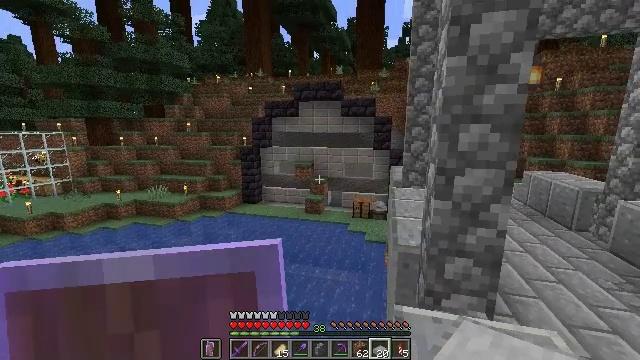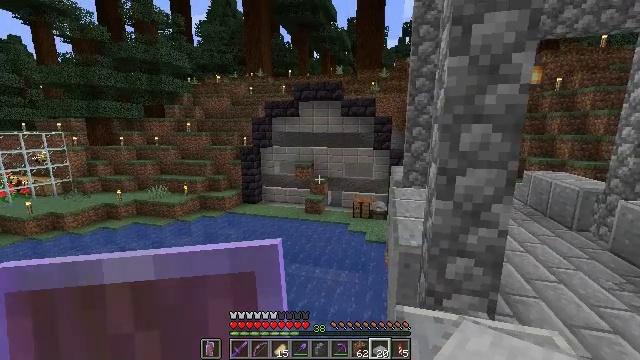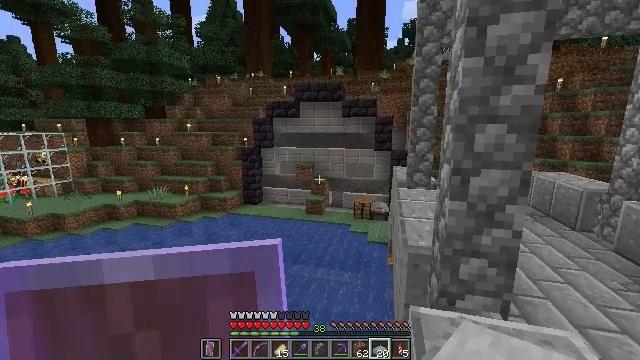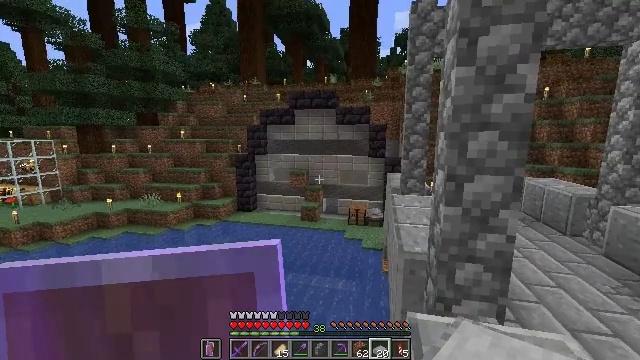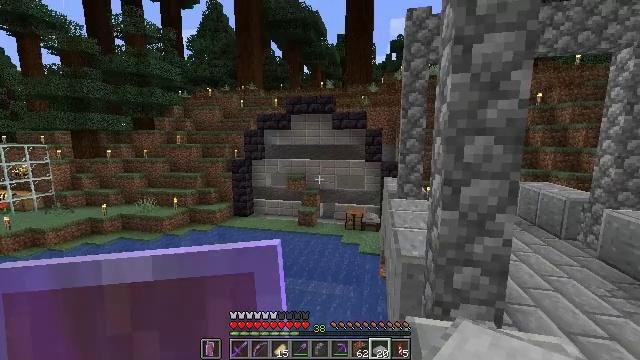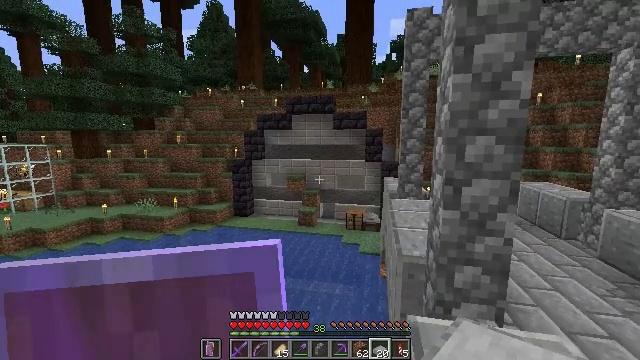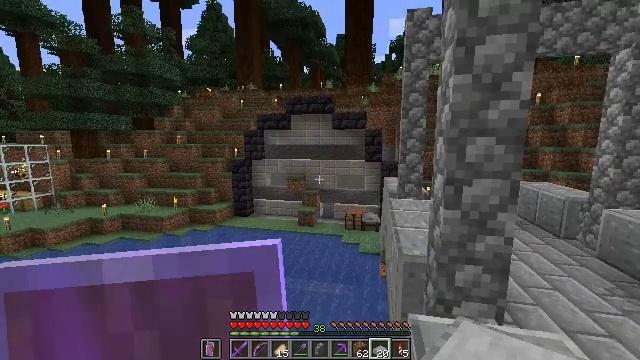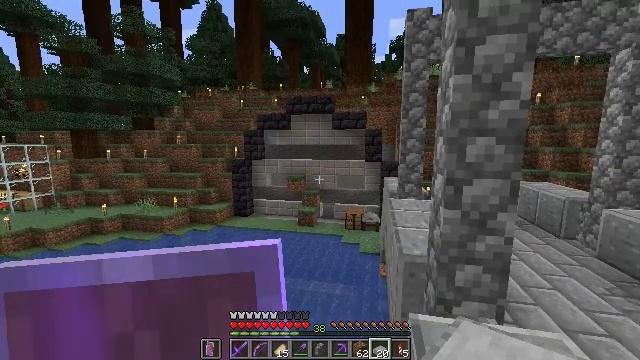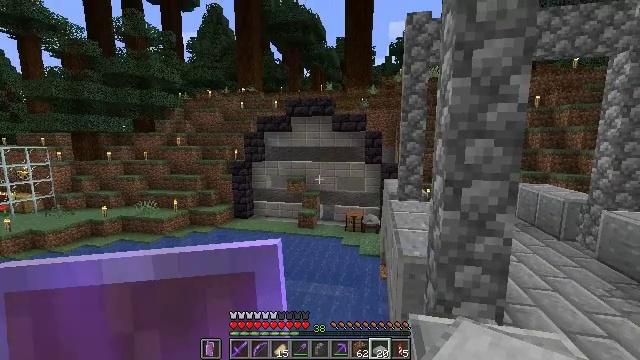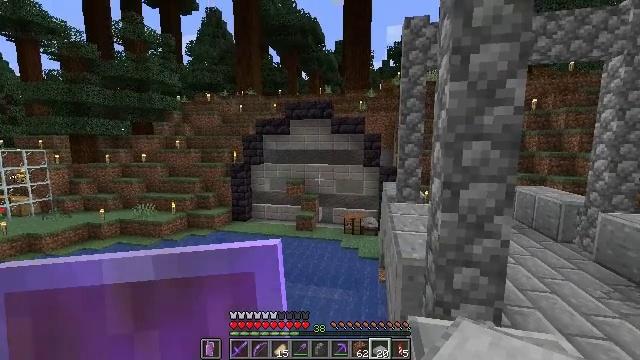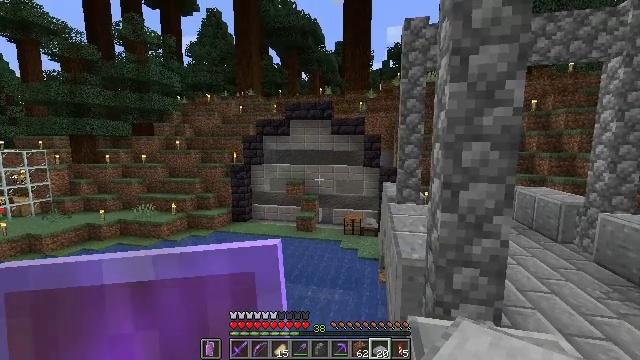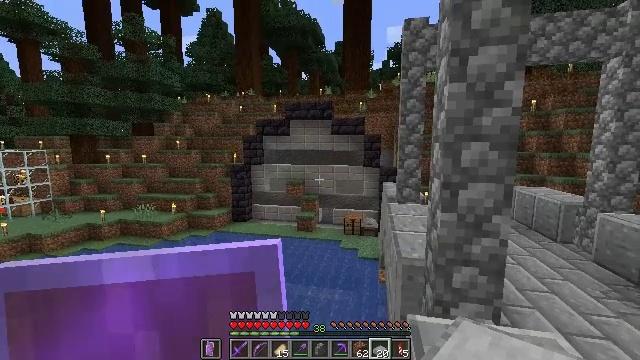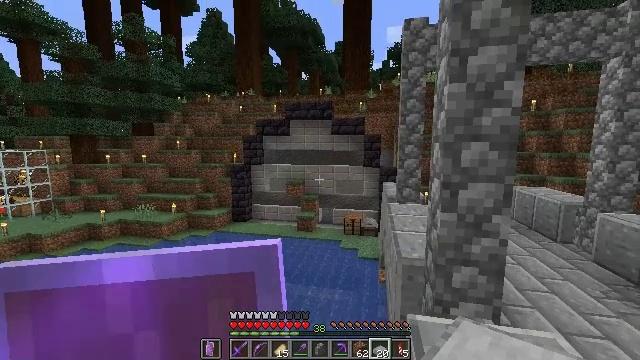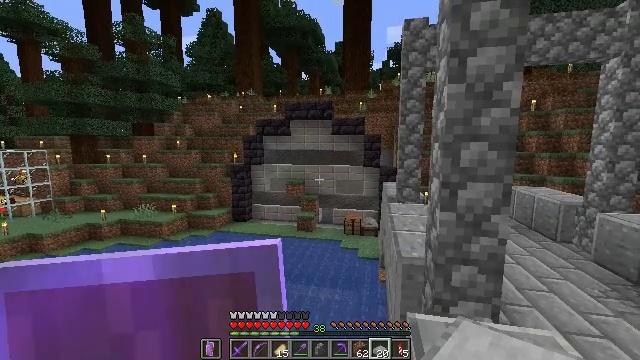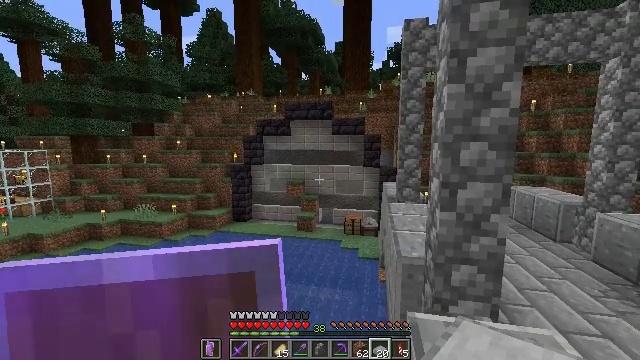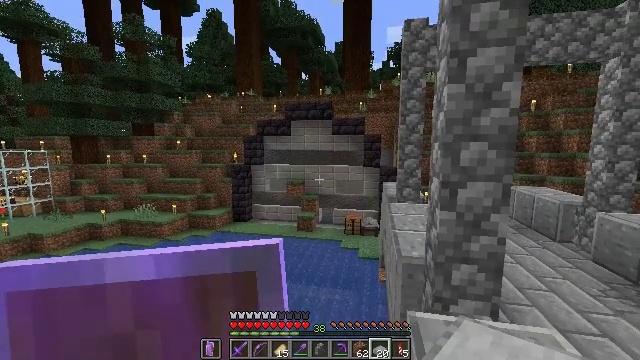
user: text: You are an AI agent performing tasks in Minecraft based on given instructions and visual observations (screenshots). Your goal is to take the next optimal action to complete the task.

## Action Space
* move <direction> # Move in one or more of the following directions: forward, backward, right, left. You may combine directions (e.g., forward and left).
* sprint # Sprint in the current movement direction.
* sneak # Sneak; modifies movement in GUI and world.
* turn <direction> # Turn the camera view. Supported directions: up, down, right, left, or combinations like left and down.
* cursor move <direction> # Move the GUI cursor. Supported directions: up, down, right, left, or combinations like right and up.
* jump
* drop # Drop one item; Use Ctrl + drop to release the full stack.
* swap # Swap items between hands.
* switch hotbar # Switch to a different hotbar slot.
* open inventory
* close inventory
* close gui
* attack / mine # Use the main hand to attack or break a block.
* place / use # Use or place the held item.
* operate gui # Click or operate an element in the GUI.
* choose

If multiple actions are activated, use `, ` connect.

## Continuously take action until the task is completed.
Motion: motion action
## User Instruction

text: mine block light gray stained glass
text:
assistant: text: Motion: move left, sneak
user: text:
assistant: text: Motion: move left, sneak
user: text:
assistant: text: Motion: move left, sneak, turn right and up
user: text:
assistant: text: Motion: move left, sneak, turn up
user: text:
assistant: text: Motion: move left, sneak
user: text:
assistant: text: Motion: move left, sneak
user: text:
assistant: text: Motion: move left, sneak
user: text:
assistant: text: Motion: move left, sneak
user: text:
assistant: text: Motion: move left, sneak
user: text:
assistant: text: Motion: move left, sneak
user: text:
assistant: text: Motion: move left, sneak
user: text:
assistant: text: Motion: move left, sneak
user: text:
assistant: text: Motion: move left, sneak
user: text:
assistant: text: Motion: sneak
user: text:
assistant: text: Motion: sneak
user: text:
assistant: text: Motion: sneak
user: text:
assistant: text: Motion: sneak
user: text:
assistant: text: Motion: sneak
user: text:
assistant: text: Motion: sneak
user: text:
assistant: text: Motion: sneak
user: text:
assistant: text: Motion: sneak
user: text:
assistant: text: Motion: sneak
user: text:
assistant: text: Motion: sneak
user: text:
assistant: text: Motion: sneak
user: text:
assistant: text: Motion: sneak
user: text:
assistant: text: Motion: sneak
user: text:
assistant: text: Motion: sneak
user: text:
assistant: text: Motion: sneak
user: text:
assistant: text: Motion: sneak
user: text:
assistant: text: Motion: sneak